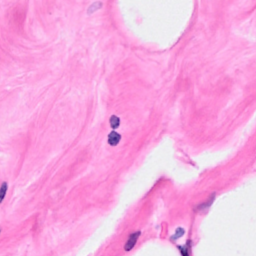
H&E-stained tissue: Breast